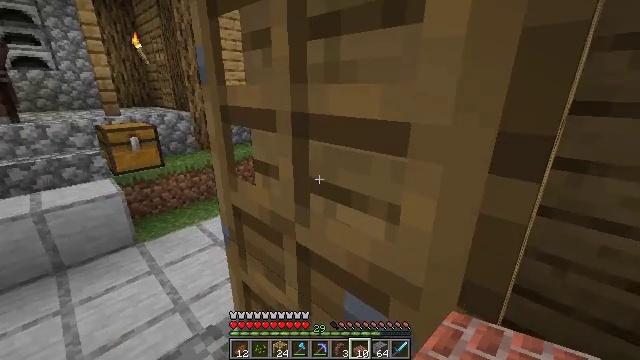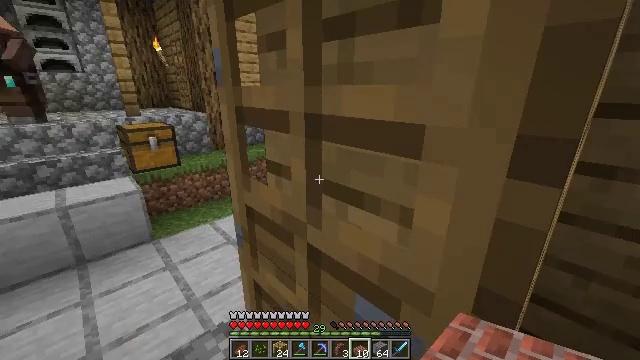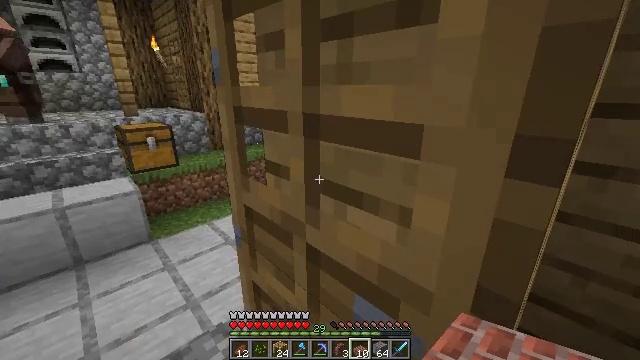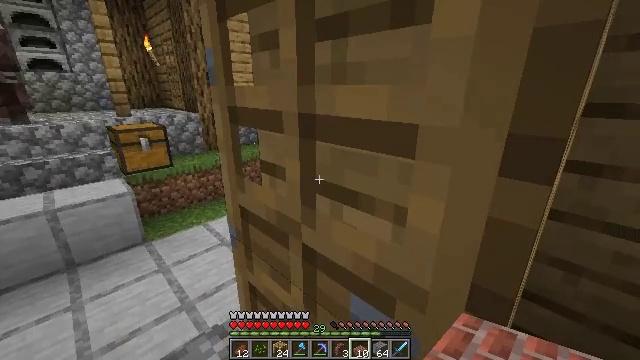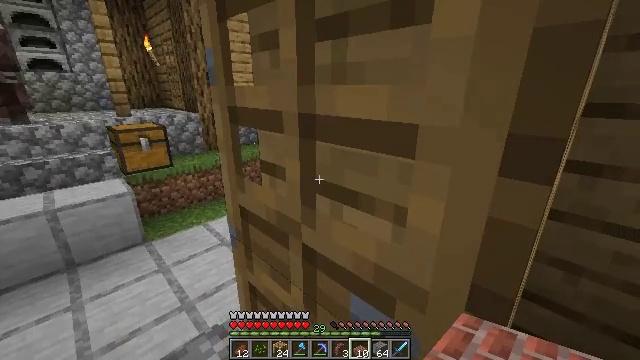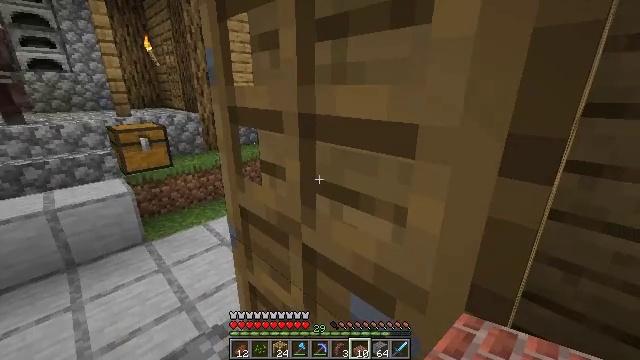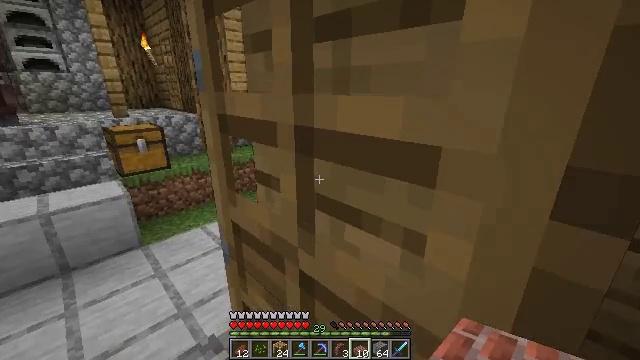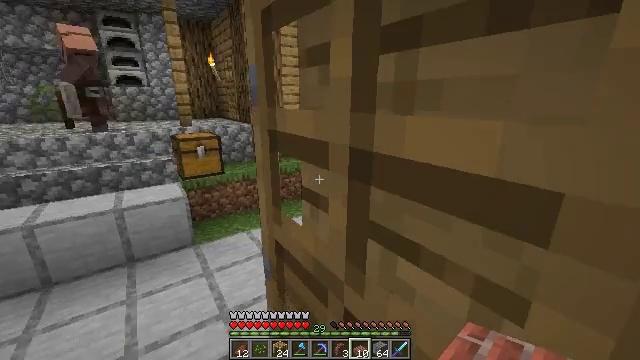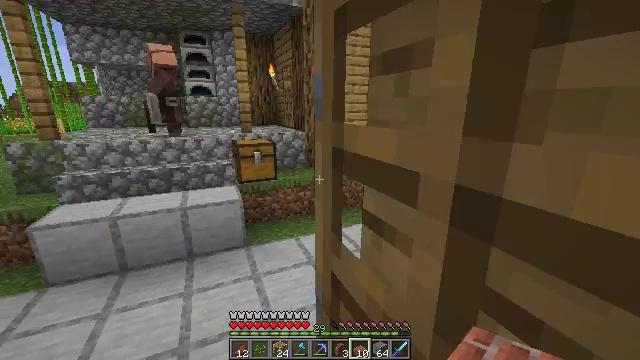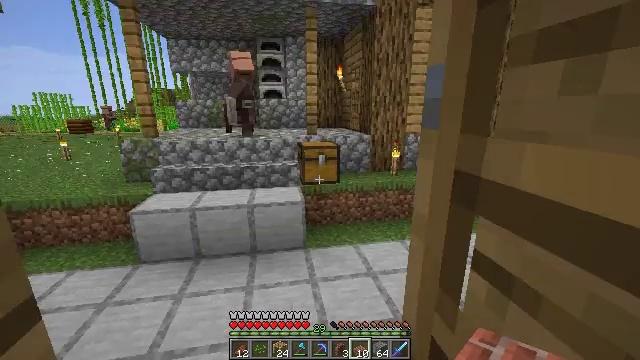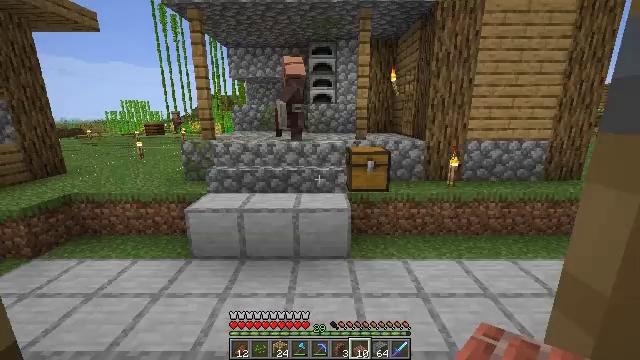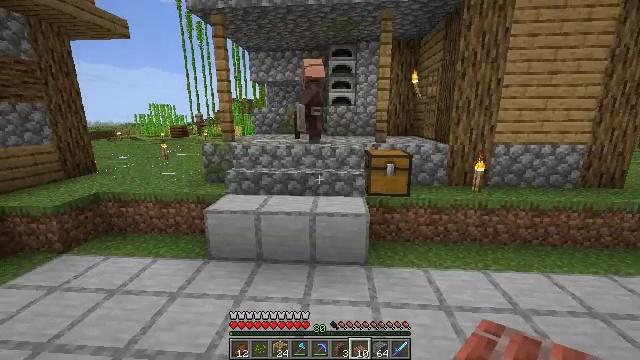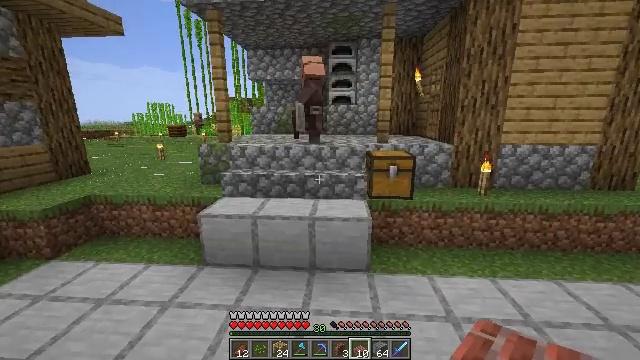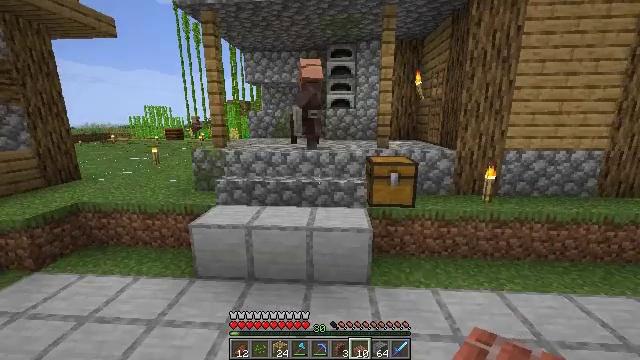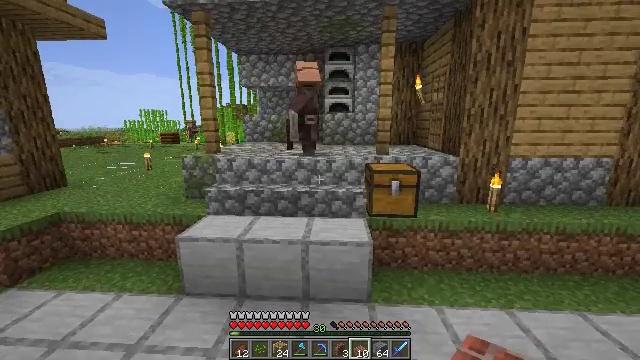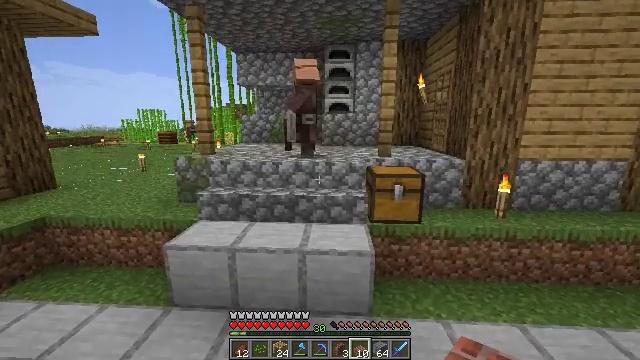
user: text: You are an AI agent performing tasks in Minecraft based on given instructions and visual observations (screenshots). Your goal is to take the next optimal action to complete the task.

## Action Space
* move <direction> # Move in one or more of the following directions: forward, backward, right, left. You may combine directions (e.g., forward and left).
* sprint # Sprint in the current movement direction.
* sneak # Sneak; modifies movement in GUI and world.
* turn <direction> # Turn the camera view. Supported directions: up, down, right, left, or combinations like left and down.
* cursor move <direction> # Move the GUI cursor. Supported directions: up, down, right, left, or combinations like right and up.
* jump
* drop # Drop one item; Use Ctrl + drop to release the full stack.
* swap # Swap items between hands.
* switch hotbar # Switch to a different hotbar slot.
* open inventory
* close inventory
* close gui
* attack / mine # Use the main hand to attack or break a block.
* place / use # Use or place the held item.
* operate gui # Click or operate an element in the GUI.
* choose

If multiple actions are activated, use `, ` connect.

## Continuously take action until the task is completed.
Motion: motion action
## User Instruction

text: Smelt clay balls to make bricks.
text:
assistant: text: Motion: turn left
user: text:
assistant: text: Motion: no_op
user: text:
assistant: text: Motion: turn right
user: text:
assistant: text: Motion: no_op
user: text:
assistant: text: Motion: no_op
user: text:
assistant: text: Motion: move forward
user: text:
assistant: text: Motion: move forward, turn left and up
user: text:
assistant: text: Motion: move forward, turn left and up
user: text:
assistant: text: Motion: move forward, turn left
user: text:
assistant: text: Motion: move forward, turn left
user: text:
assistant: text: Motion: move forward, turn left
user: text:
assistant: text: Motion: move forward
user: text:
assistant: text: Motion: move forward
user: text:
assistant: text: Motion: move forward
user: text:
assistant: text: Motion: move forward
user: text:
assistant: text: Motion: move forward, sprint
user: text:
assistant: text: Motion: move forward, sprint
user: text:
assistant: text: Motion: move forward, sprint
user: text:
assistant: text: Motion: move forward
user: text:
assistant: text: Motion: move forward
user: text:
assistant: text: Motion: move forward
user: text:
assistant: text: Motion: move forward, turn left
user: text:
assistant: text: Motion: move forward, turn left
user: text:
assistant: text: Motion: turn left
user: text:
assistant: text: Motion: turn left
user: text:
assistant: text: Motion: turn left
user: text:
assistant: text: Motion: turn left
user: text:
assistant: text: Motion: turn right
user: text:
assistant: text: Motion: turn right
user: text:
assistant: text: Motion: move forward, turn right